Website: walmart
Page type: account-selection
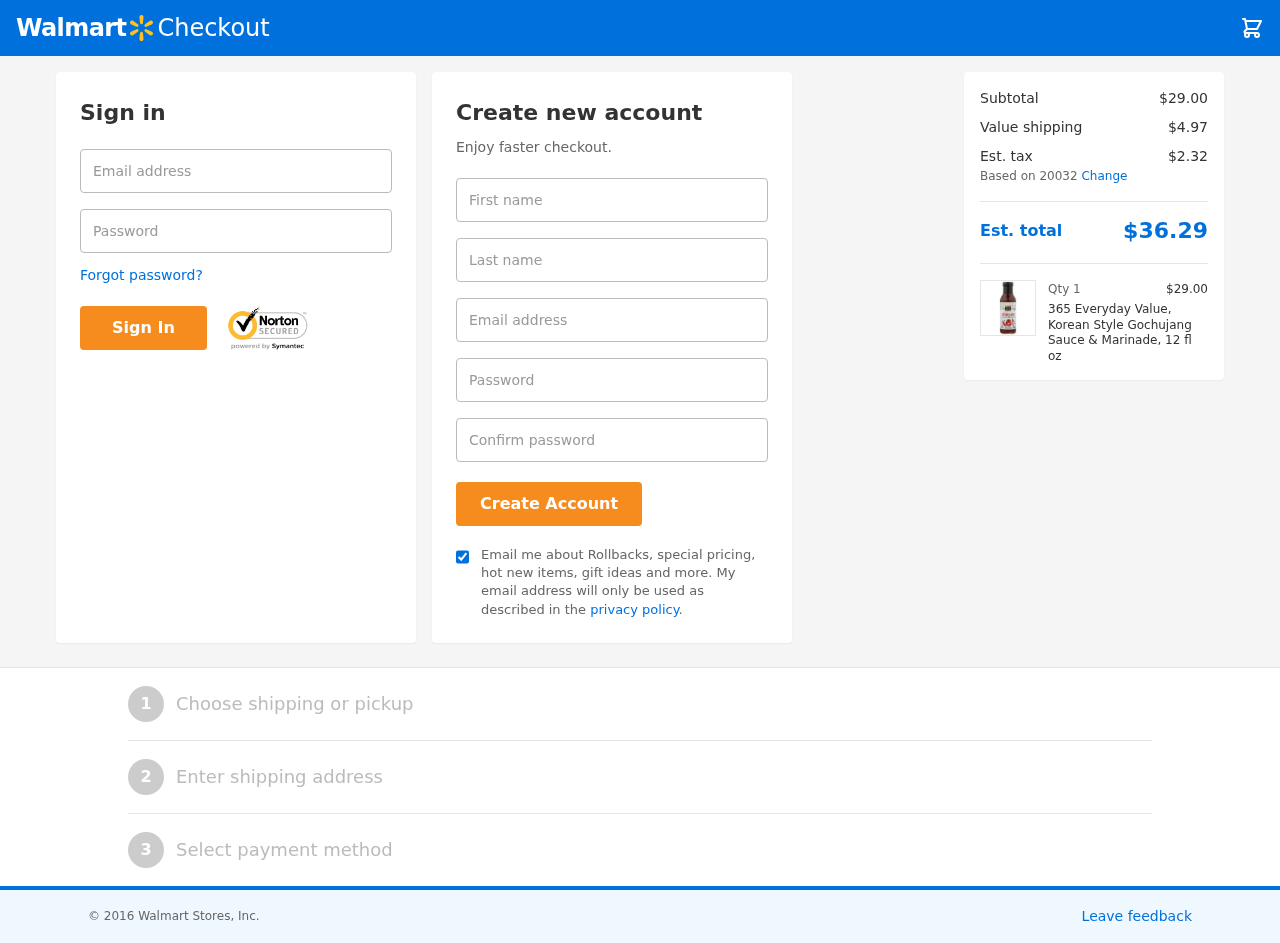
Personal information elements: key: PII_EMAIL
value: bburton@yahoo.com
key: PII_FIRSTNAME
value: Brandy
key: PII_LASTNAME
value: Burton
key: PII_LOGIN_USERNAME
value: brandy_burton
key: PII_POSTCODE
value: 20032
Product elements: key: PRODUCT1_NAME
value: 365 Everyday Value, Korean Style Gochujang Sauce & Marinade, 12 fl oz
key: PRODUCT1_PRICE
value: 29
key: PRODUCT1_QUANTITY
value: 1
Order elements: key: ORDER_SUBTOTAL
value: $29.00
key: ORDER_SHIPPING_COST
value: $4.97
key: ORDER_TAX
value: $2.32
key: ORDER_TOTAL
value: $36.29